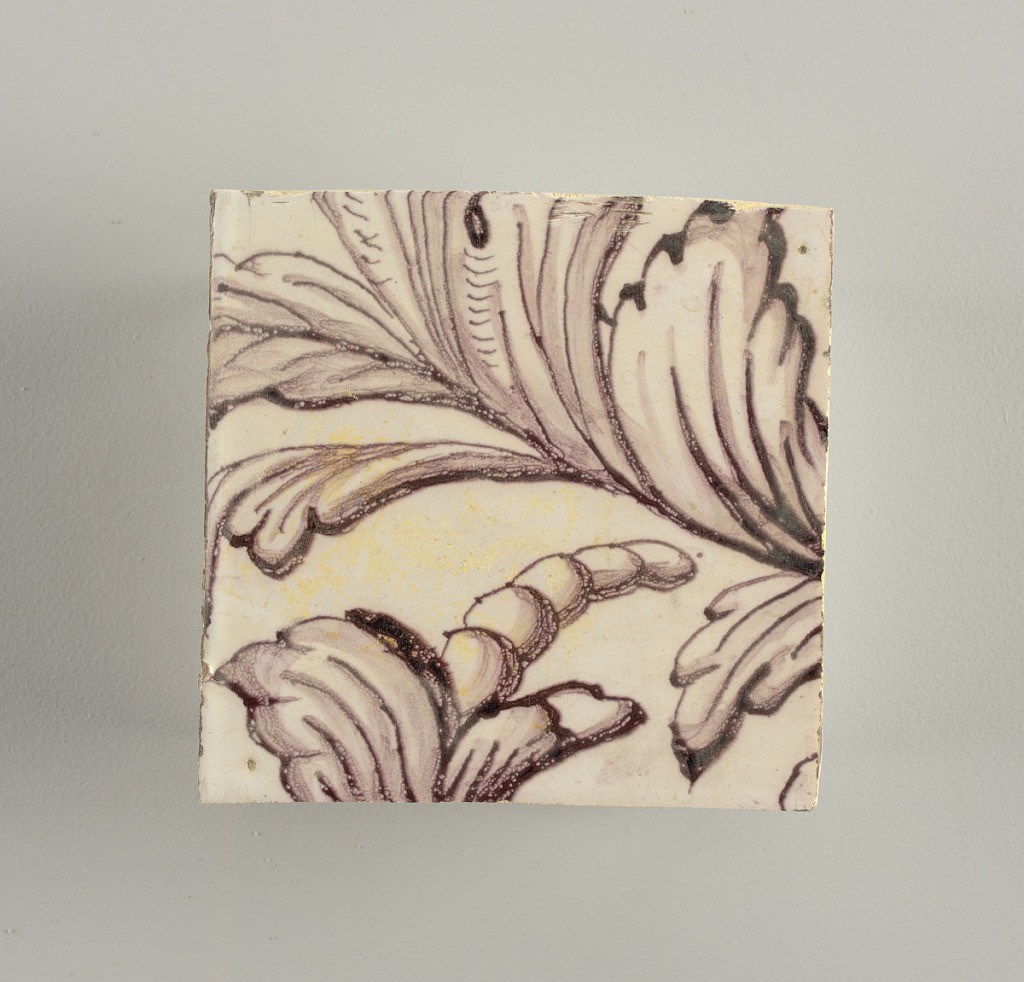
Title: Tile wall facing
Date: ca. 1725
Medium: Tin-glazed earthenware, underglaze
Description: Horizontal rectangle.  Thirty tiles wide and twenty-three tiles high with opening for fireplace eleven tiles wide and ten high.  Foliage arabesques disposed about three vertical axes from which are emphazised by urns at center and right, and at left by the figure of a standing woman carrying an infant on her arm and accompanied by two children.